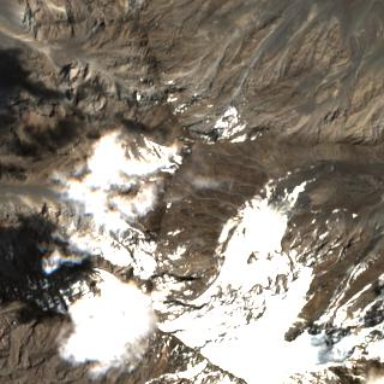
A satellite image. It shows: Majestic glacier in the distance.